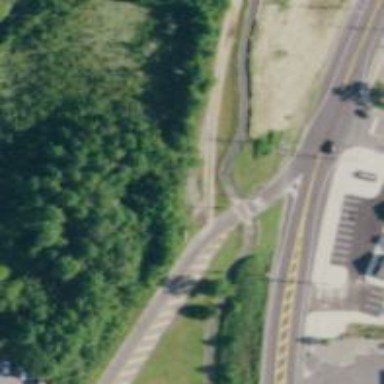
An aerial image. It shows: Marked crossing on asphalt cycleway road.